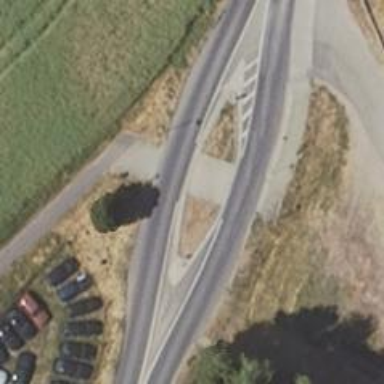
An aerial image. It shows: Island crossing with traffic calming feature.